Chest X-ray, AP view. Patient: 57 years old, sex M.
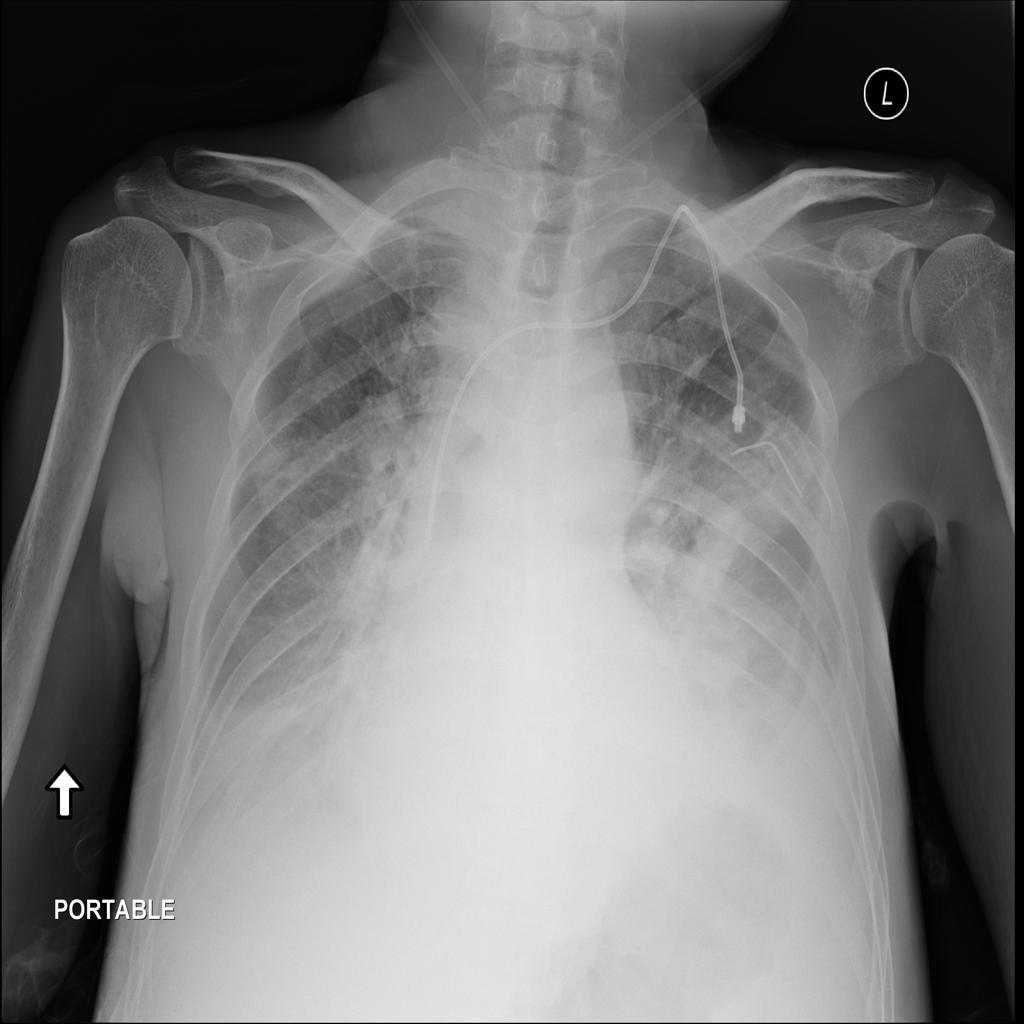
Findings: Effusion